Question: would like to as if is there such a thing that I can assign/update the meta tag data for each page? Noted that I have read meta tag must be put in the '<head>' tag so how should I design my code? This is what i wanted to achieve:
'''
page1.php
<meta name="description" content="Page 1">
<meta name="author" content="owner 1">
page 2.php
<meta name="description" content="Page 2">
<meta name="author" content="owner 2">
'''
And also how should I point to the relevant images when the facebook share link query? Like this:

Hopefully someone could give me some guides. Thank you
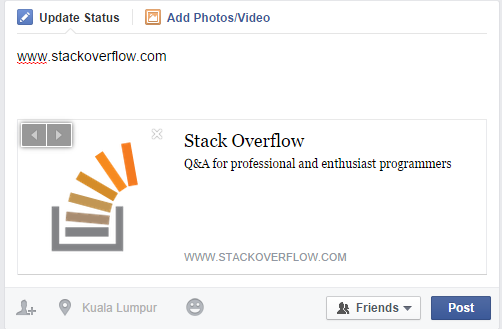
Answer: In your 'Action' add this:
'''
Yii::app()->clientScript->registerMetaTag('Page 1', 'description');
'''
Before redering your page. For more information see <URL>
About facebook meta tags, you can look <URL>.
The Facebook uses 'The Open Graph' meta tags, so see the <URL> to more information about it.